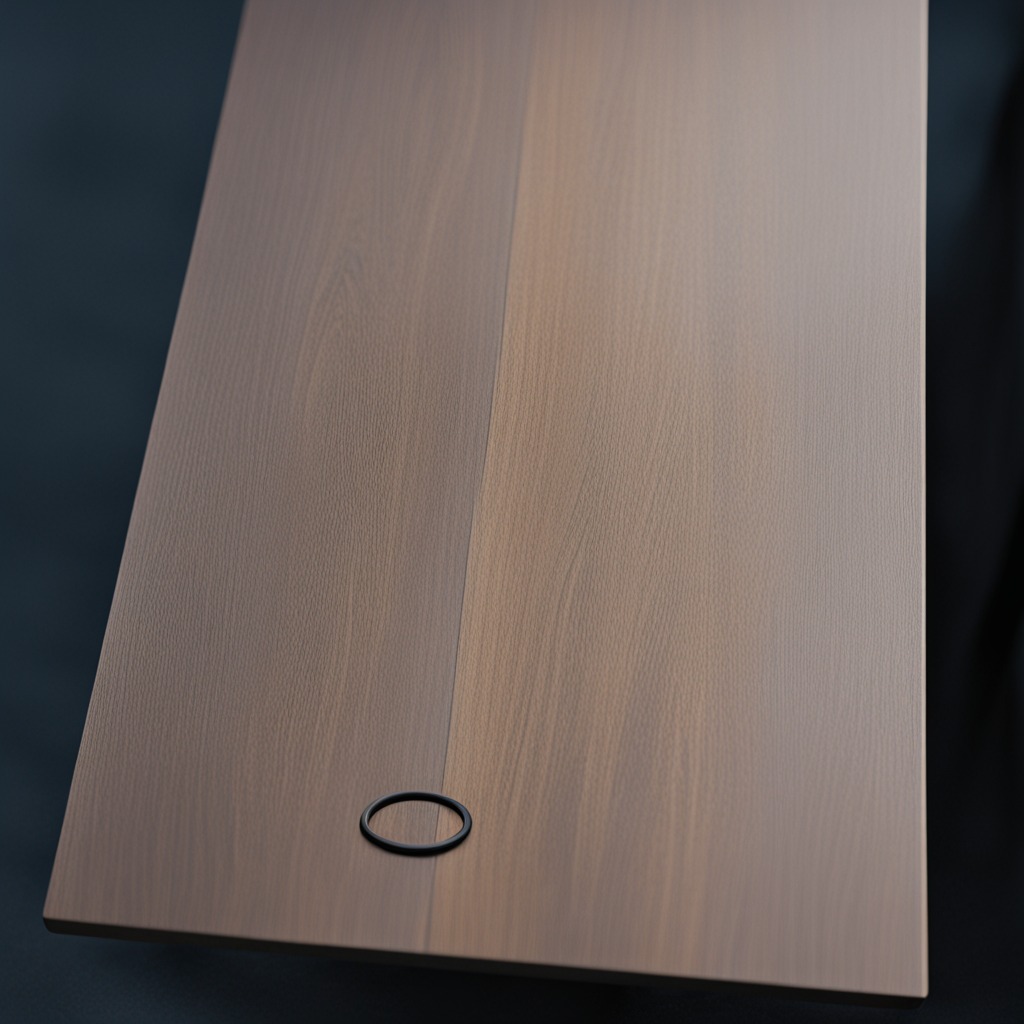
A rubber O-ring is lying on the table.